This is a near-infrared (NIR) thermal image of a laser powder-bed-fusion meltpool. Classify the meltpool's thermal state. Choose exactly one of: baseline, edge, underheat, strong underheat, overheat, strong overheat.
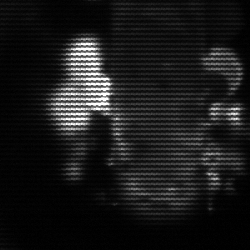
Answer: strong underheat